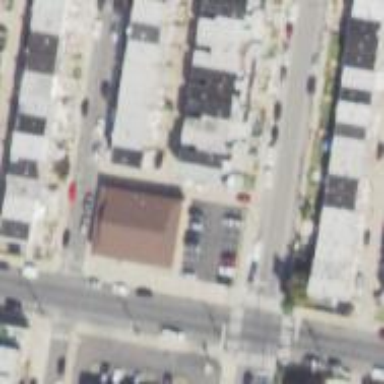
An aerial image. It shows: Alleyway designated as service road.